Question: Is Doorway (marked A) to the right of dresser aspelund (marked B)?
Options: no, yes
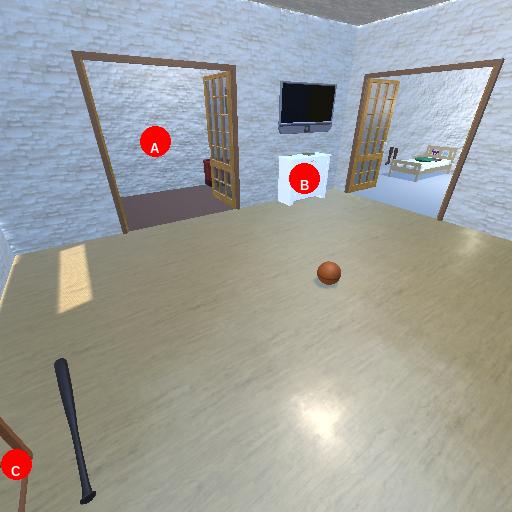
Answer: no